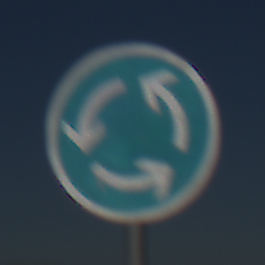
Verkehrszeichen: Kreisverkehr
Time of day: MorningAfternoon
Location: Outdoor (RoadRail)
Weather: Clear
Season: NotSpecified
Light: Natural